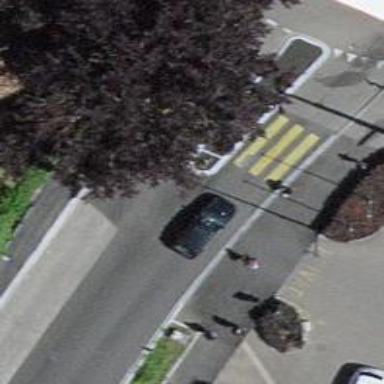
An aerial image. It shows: Uncontrolled zebra crossing on the road.